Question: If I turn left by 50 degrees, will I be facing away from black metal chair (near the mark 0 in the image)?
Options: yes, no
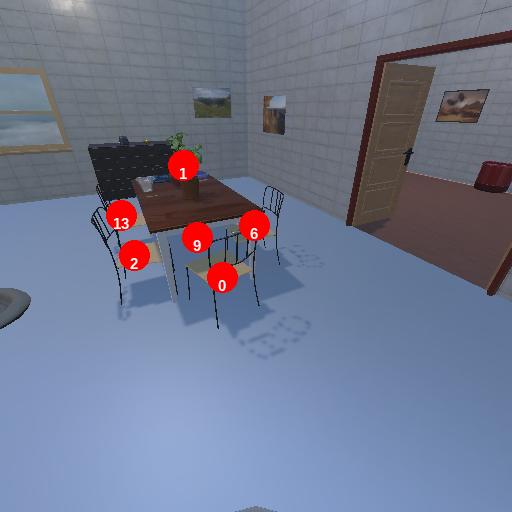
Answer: yes